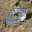
Label: 0